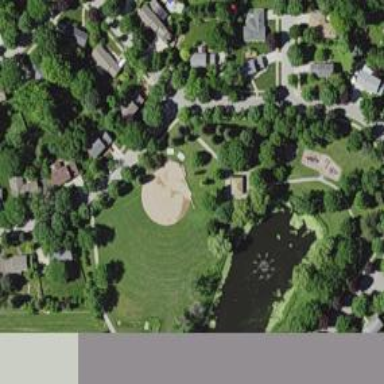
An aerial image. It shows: Baseball pitch for leisure land activities.